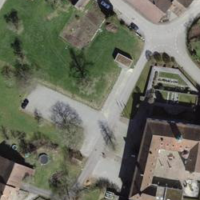
EUNIS habitat code: 55
Species observed at this site:
Lepidium latifolium